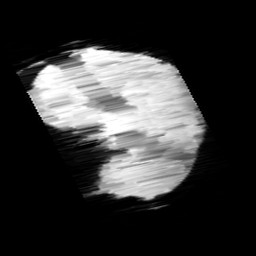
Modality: minIP
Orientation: sagittal
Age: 10
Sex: female
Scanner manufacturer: siemens
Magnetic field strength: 3 T
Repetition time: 0.027 s
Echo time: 0.02 s